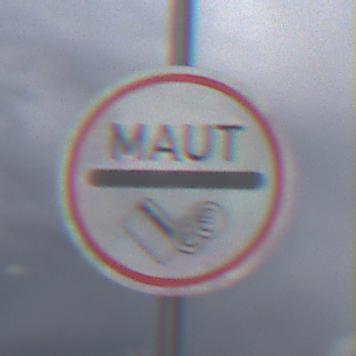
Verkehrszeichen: MautflichtigeStrecke
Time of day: MorningAfternoon
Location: Outdoor (Suburban)
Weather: PartlyCloudy
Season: NotSpecified
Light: Natural